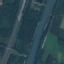
Label: River